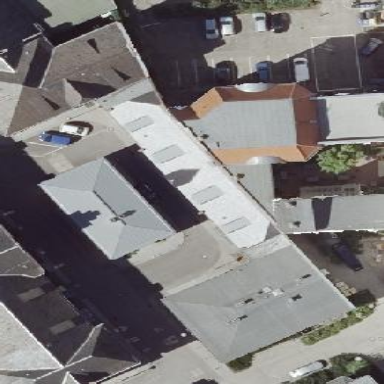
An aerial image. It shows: Service building with hipped roof in black color.